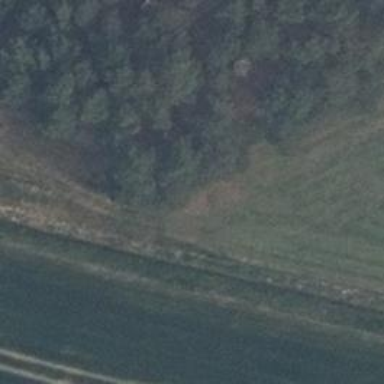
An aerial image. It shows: Hunting stand.